Question: In my MVC4, .NET4.5 web app using Unity IoC container, in the method IoCContainerFactory.GetControllerInstance() we use ServiceLocator.Current.GetInstance to get the controller instance:
'''
public class IoCControllerFactory : DefaultControllerFactory
{
protected override IController GetControllerInstance(
System.Web.Routing.RequestContext requestContext, Type controllerType)
{
// snip other code
// this is the problem line:
return ServiceLocator.Current.GetInstance(controllerType) as IController;
}
}
'''
But this has been performing too slowly. Using JetBrains DotNetTrace product I've found that ServiceLocator.Current.GetInstance appears to be calling ObjectBuilder2.PolicyList.GetNoDefault more than one million times. How can I figure out why it is making so many calls, and what can I do to fix this problem? Attached screenshot shows the output from dotnetTrace:

And what policy is it trying to get in the method 'PolicyList.GetNoDefault'? I I knew what policy it was trying to find I could perhaps change that policy so that it does need to be checked so many times.
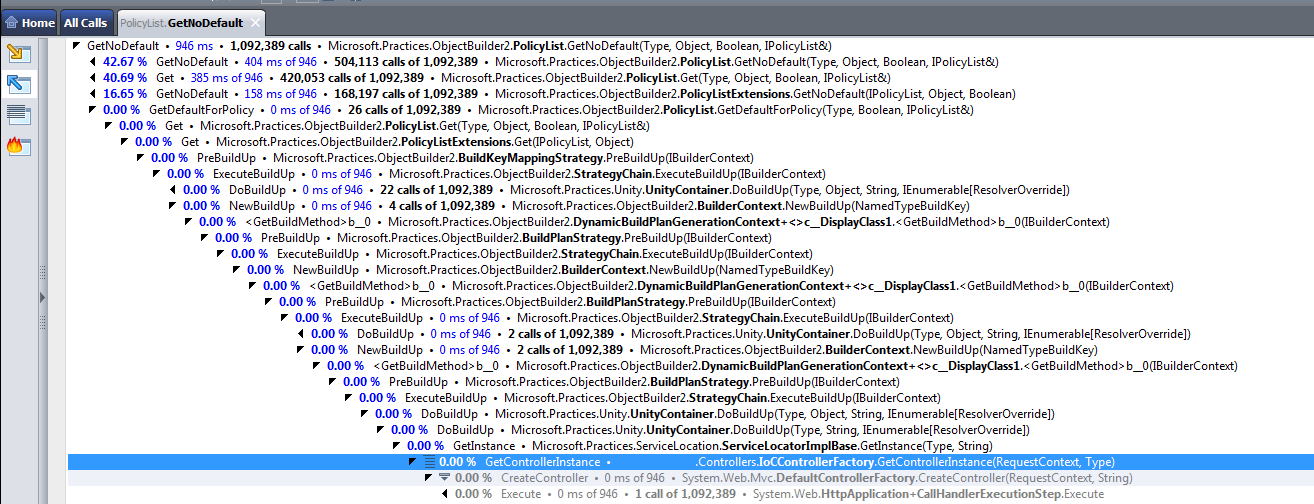
Answer: This problem was never solved and we ended up dropping Unity in favor of LightInject, which is a significantly faster IoC implementation, as seen here:
<URL>
We had similar improvements when we implemented LightInject.